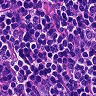
Metastatic tissue present: no